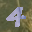
Label: 4